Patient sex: M
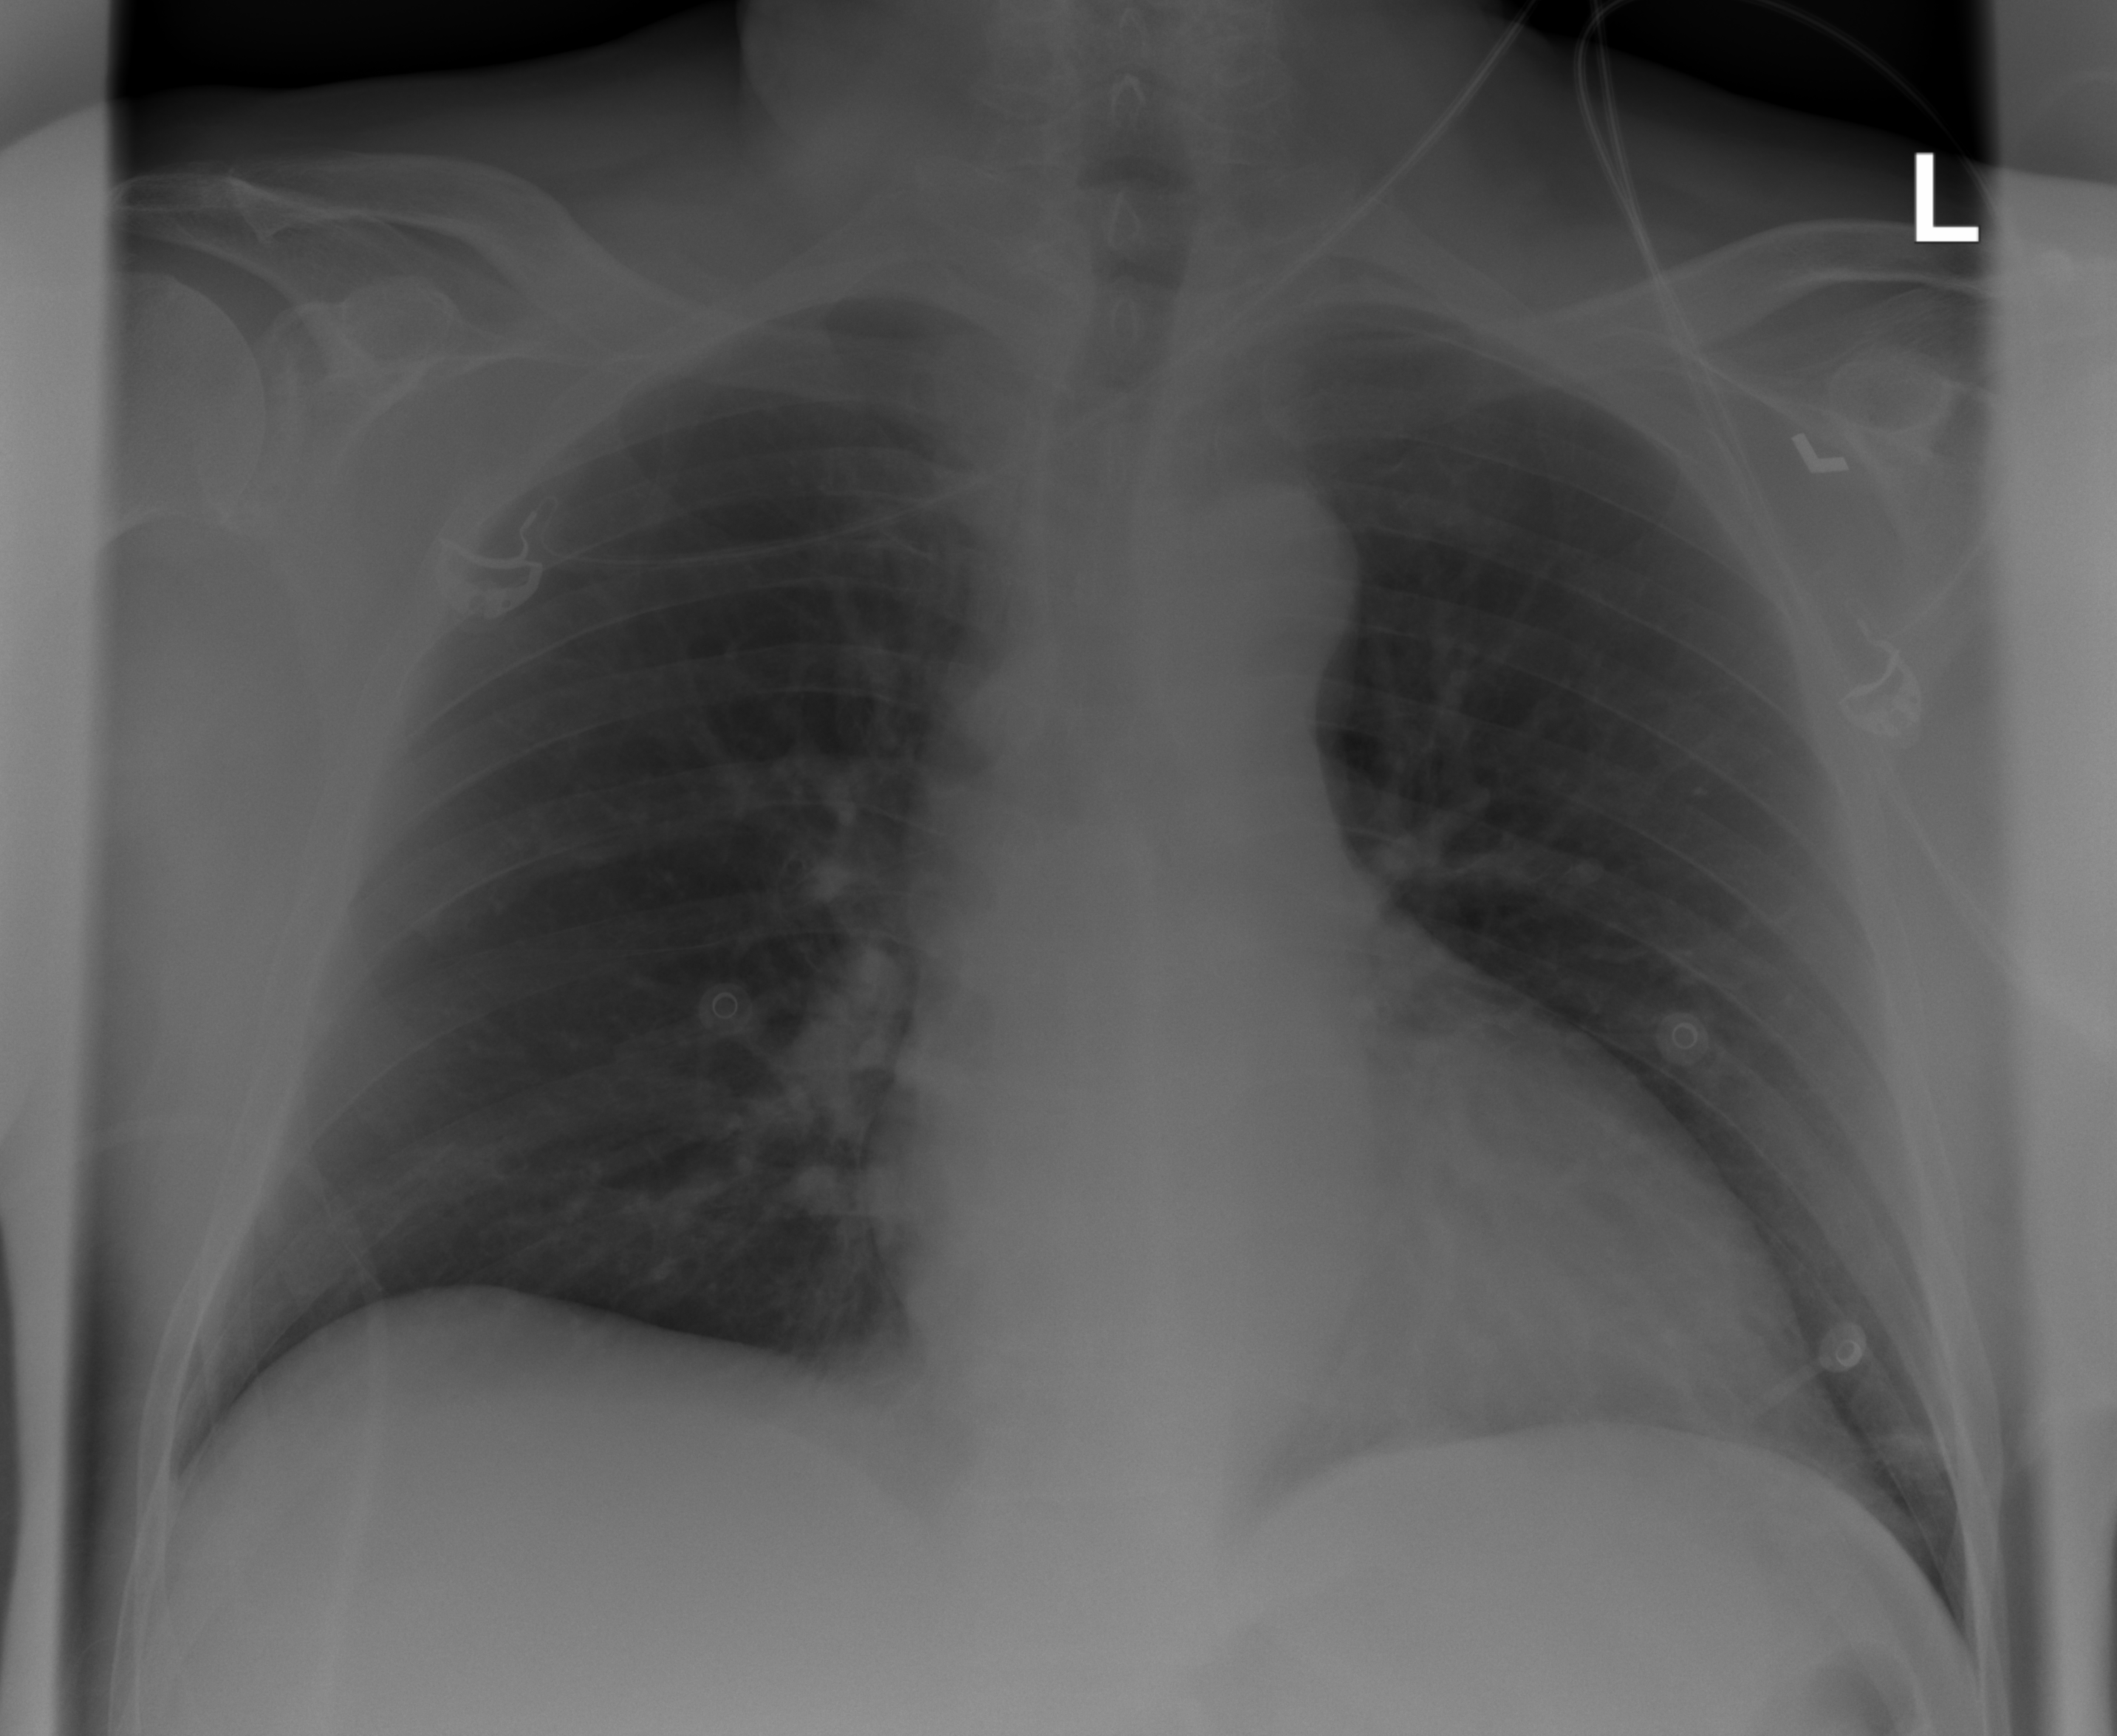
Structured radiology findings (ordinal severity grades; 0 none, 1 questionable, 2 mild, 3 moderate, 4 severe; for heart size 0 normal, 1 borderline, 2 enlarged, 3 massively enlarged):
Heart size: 1
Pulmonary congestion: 0
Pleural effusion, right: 0
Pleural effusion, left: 0
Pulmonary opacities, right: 0
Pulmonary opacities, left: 0
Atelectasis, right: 0
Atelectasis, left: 1